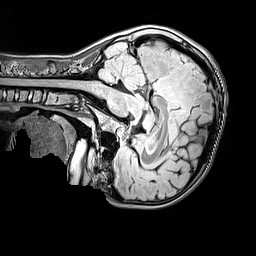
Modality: FLAIR
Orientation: sagittal
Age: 11
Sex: male
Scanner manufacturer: siemens
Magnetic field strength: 3 T
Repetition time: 5 s
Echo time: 0.388 s